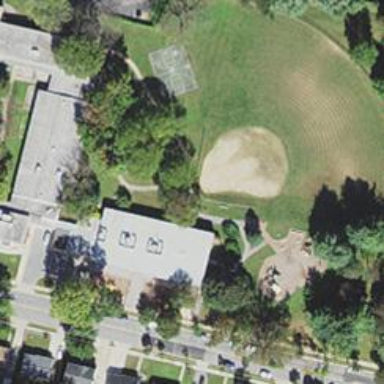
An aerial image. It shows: Municipal park designated as leisure land.